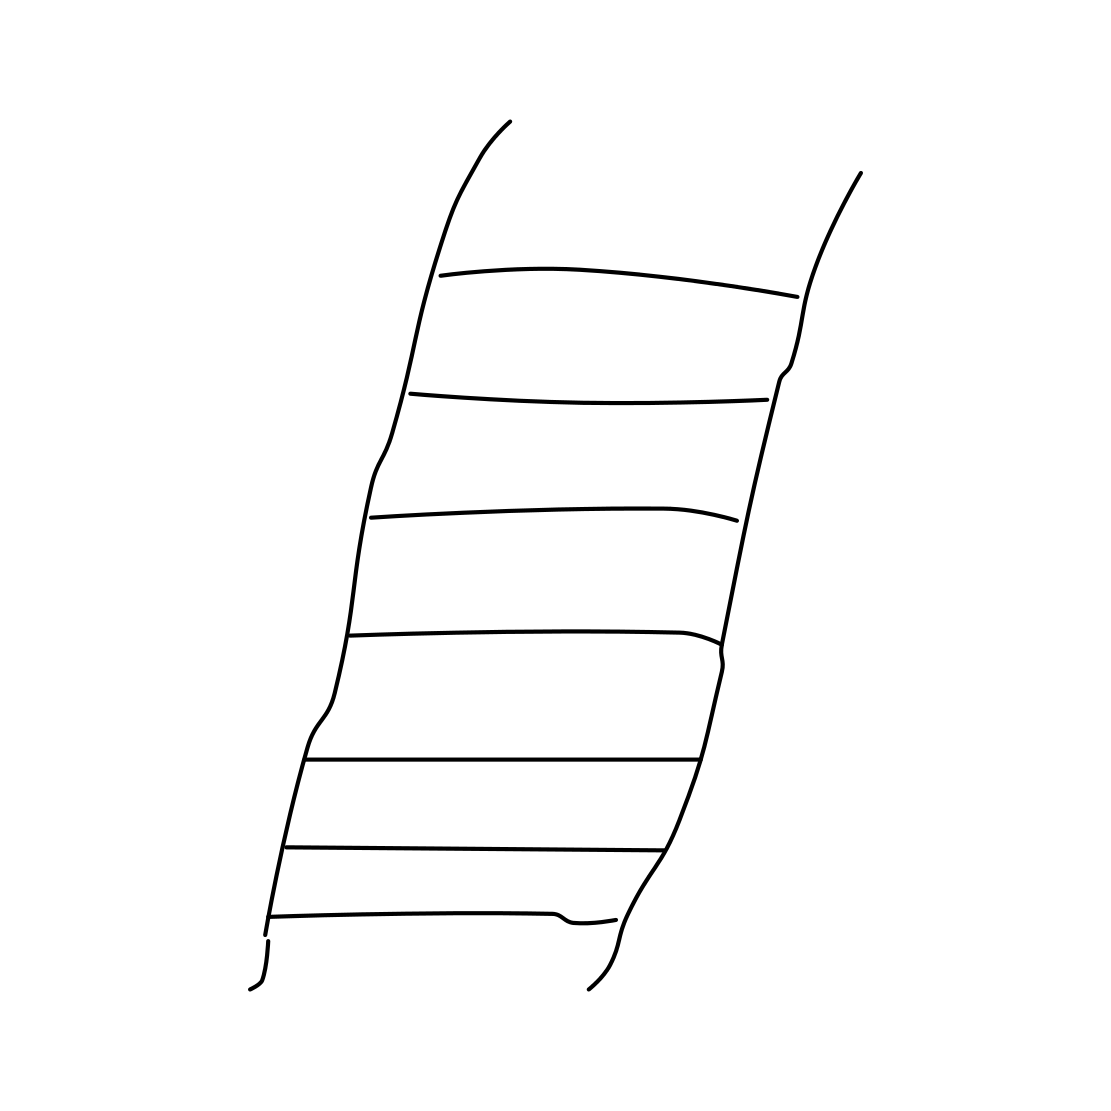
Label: ladder